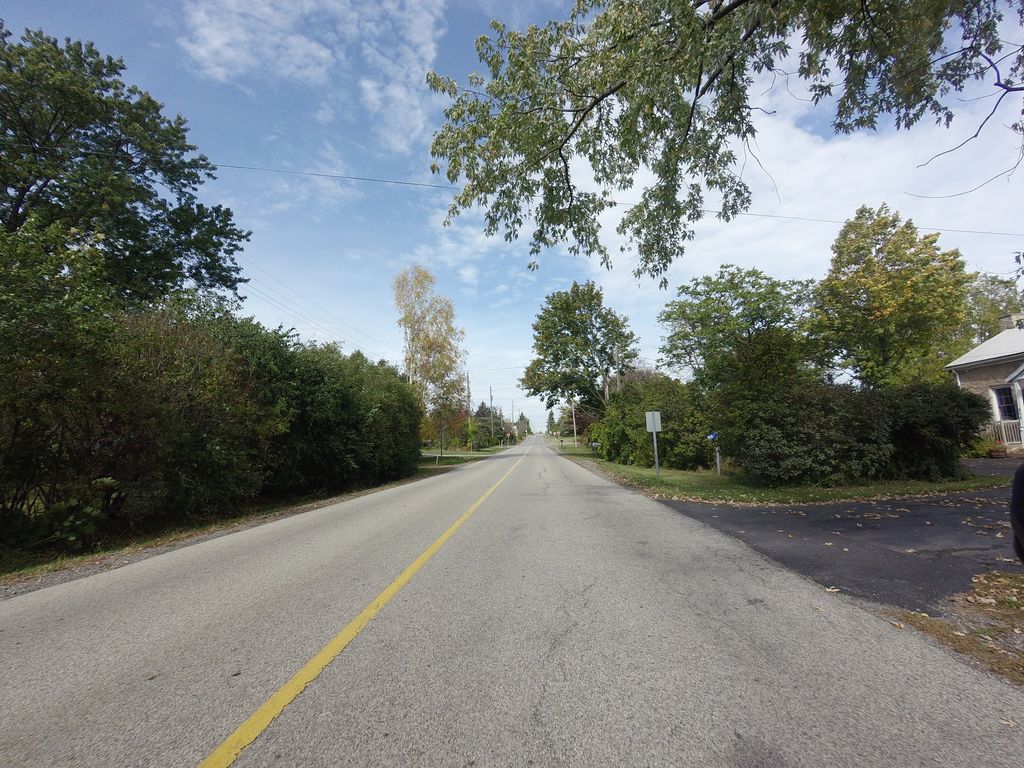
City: hamilton